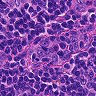
Metastatic tissue present: no